Question: Here is link to my website <URL> it does not shows photo.I also shows you code and my repositery screenshoot.

You can check code in crome inspect tool on website.conact me <URL> for further detail and solution.I am new learner.
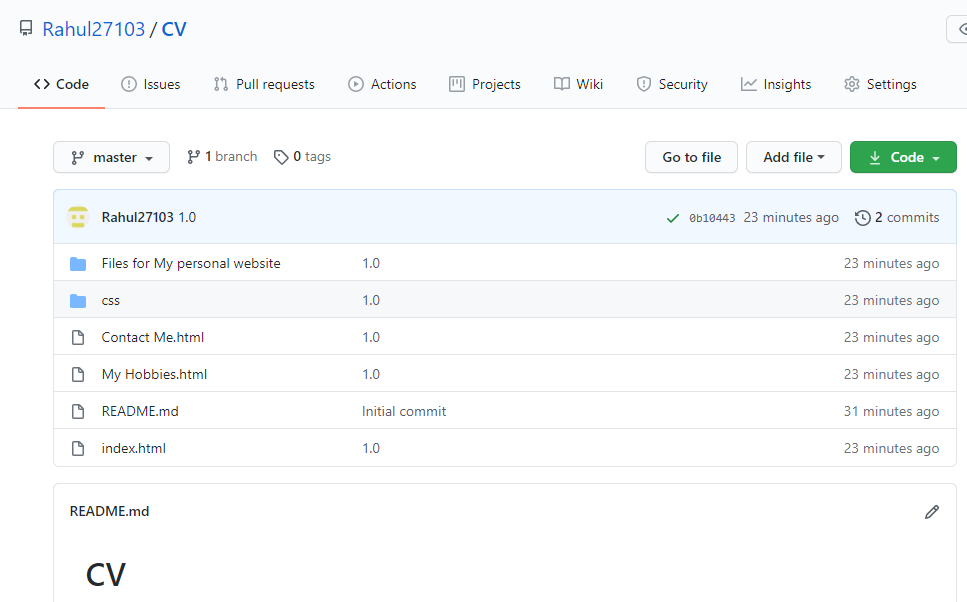
Answer: Fie URIs from GitHub Pages are case-sensitive. In your HTML file, you referenced the file as
"Files for My personal website/Rahul hoto.jpg
whereas in your repo, the file is stored as:
"Files for My personal website/Rahul hoto.jpg"
Fix the file name.